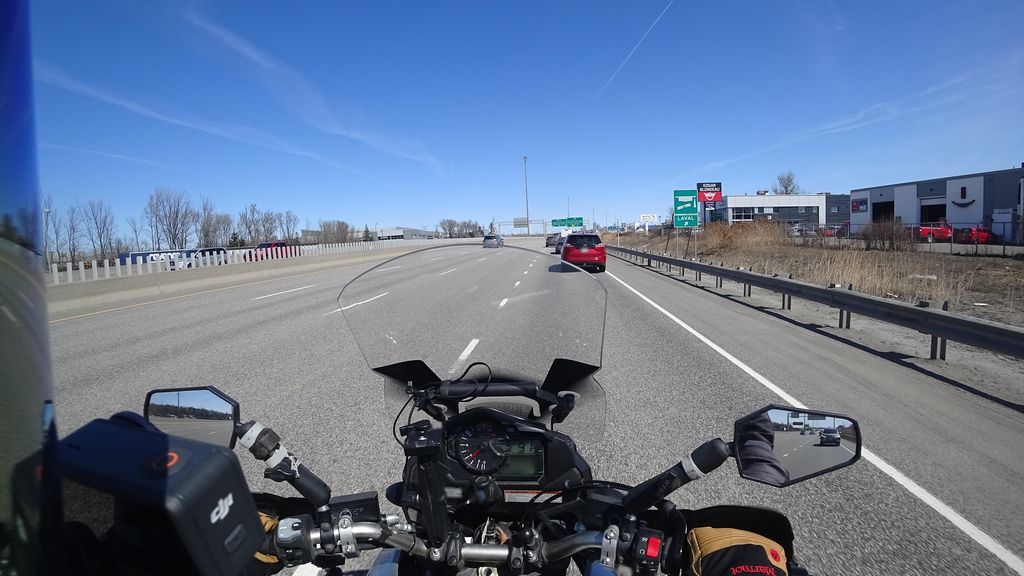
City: quebec_city